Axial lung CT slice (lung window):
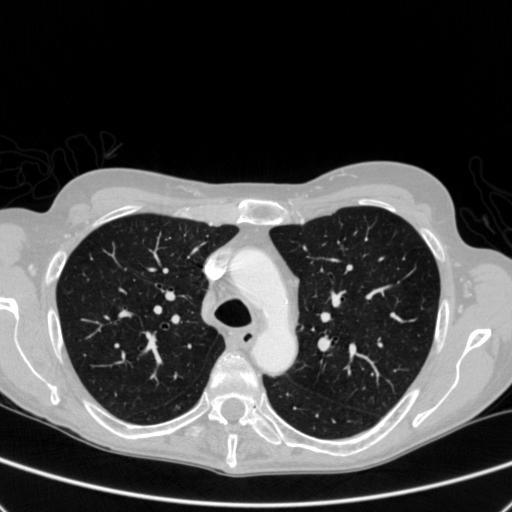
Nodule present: no